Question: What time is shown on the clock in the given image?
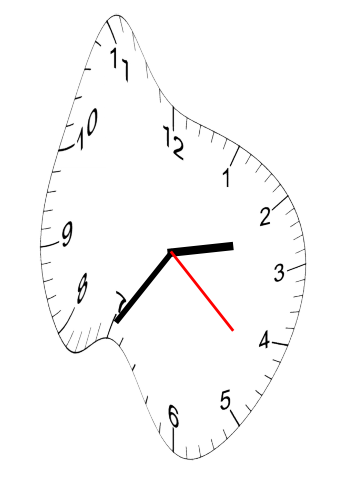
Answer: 02:35:22